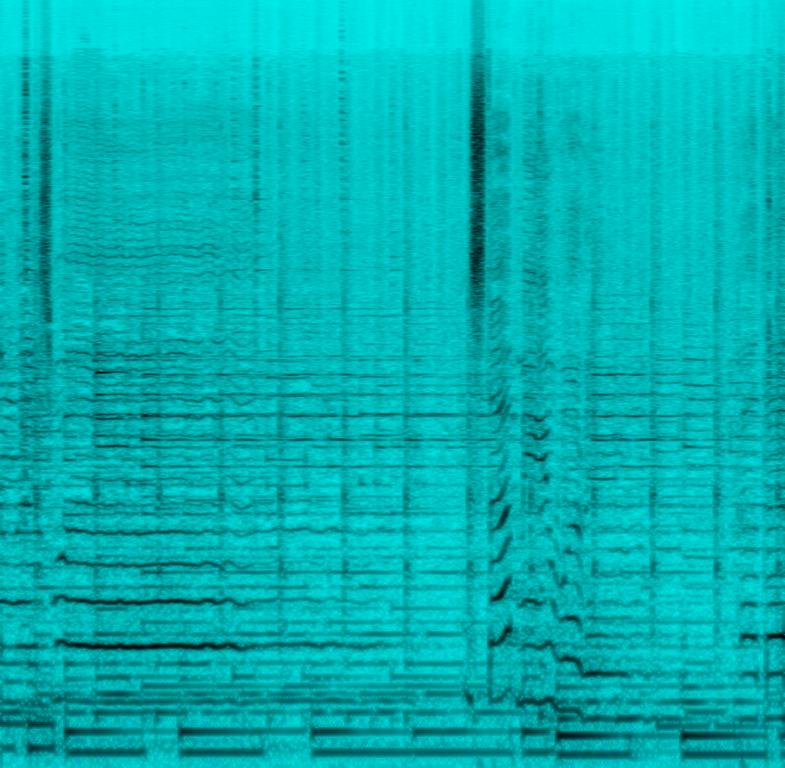
The low quality recording features a rock song that consists of an electric guitar melody, smooth bass, shimmering shakers, snappy rimshots and soft male vocals singing over it. The recording is really noisy and in mono. It sounds cool, groovy and easygoing.